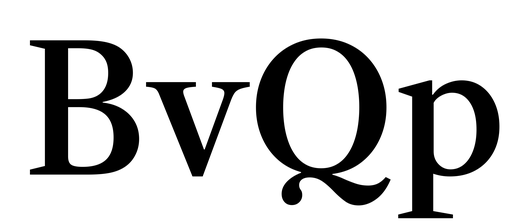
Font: LibreCaslonText_Medium